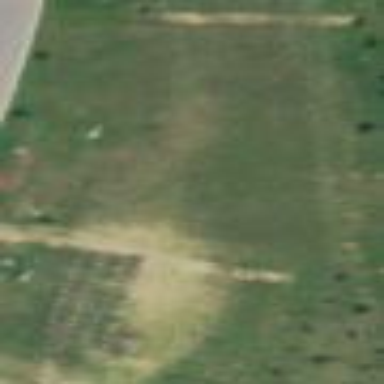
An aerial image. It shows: Section in the cemetery.